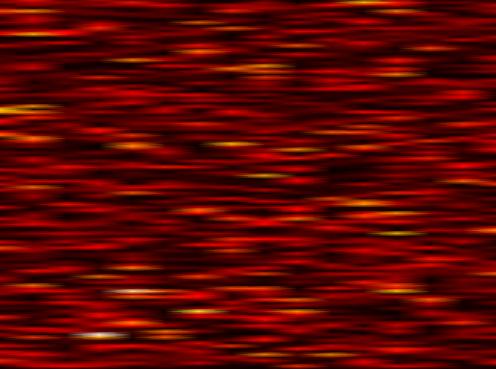
Label: FOFDM